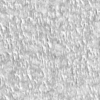
Label: not_dusty